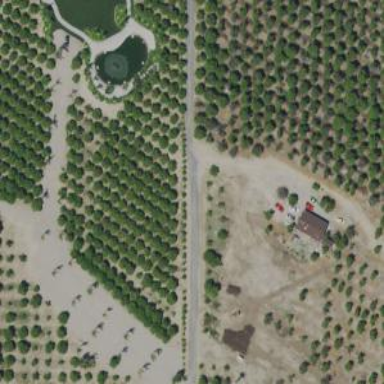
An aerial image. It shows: Orange orchard with beautiful orange trees.